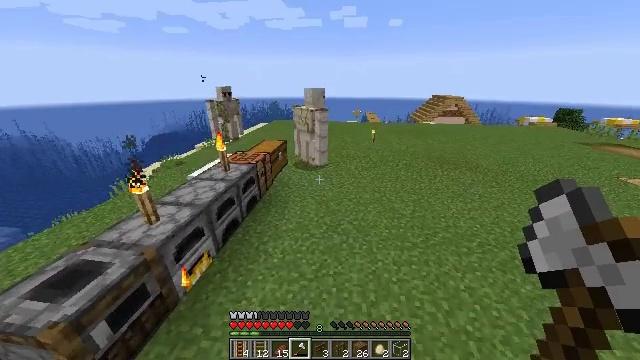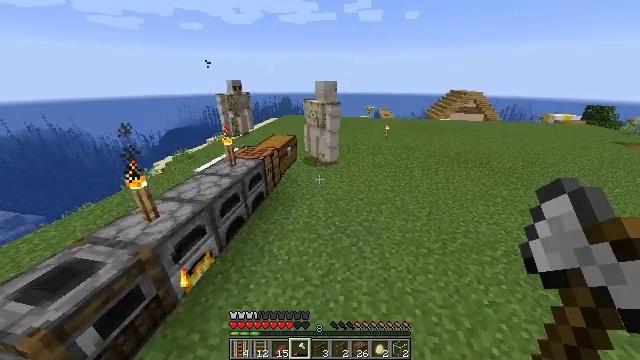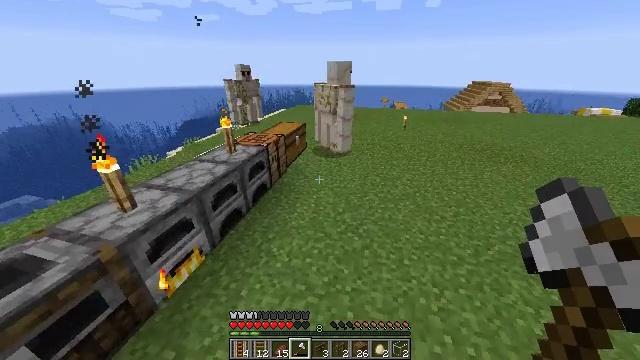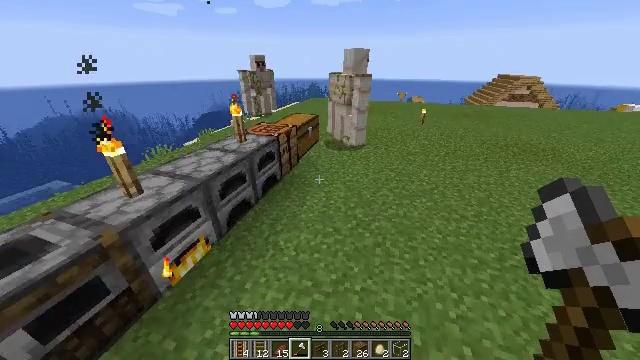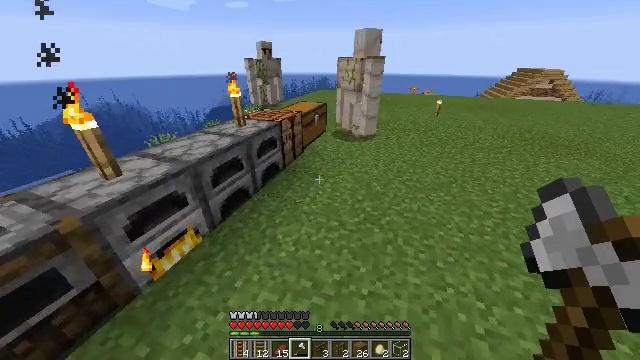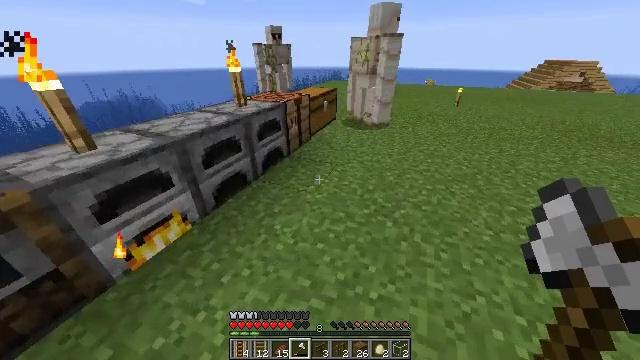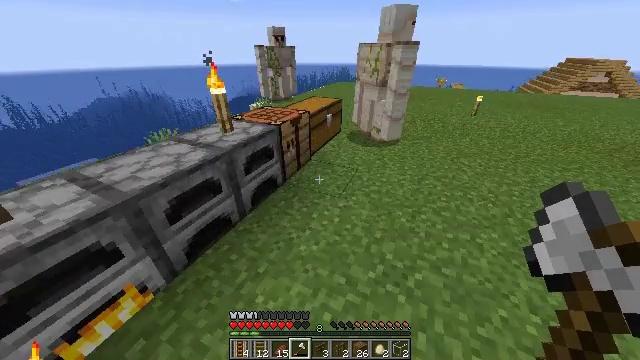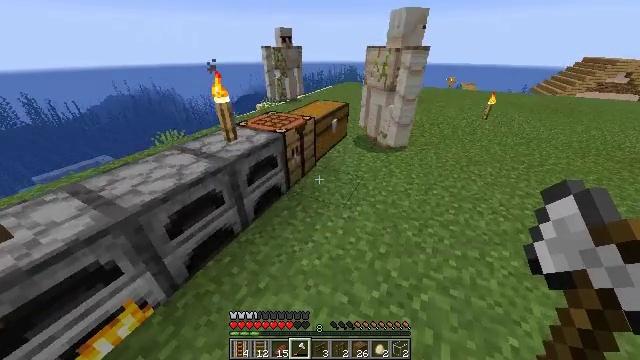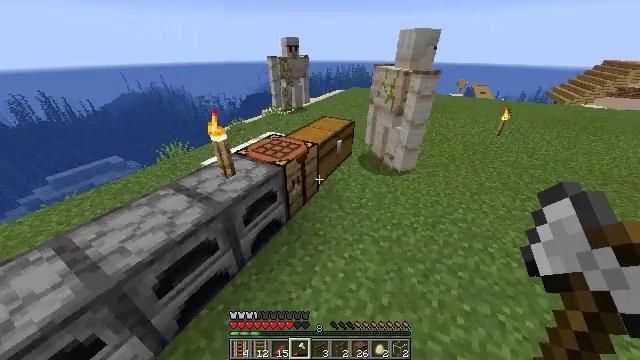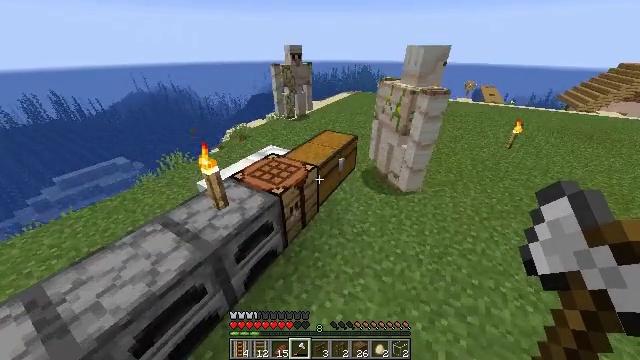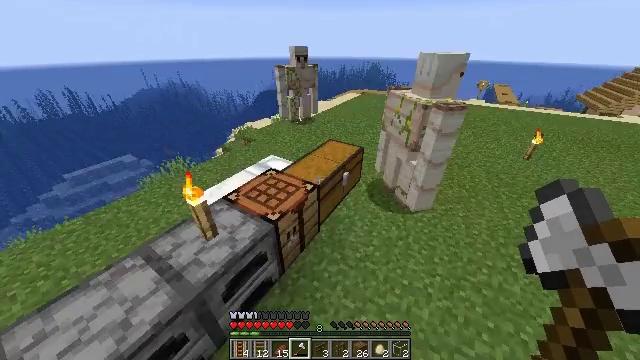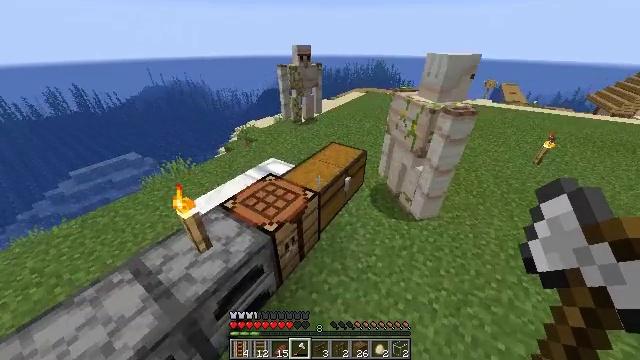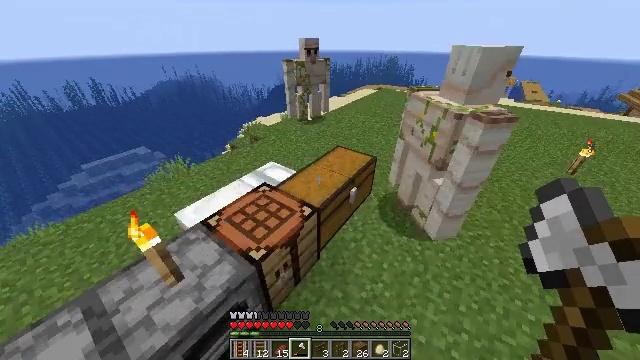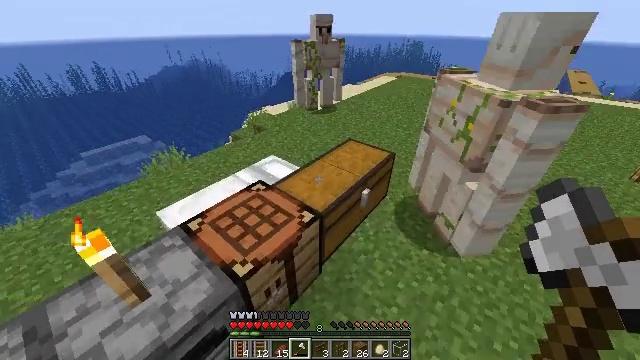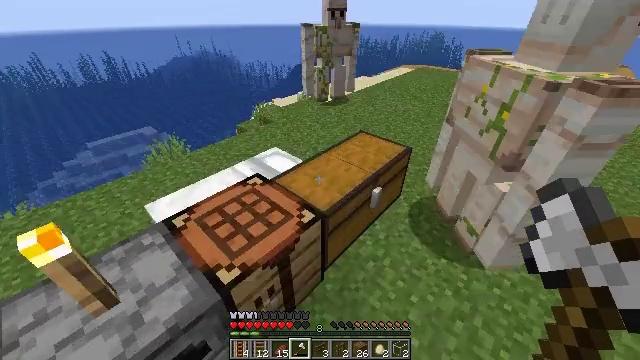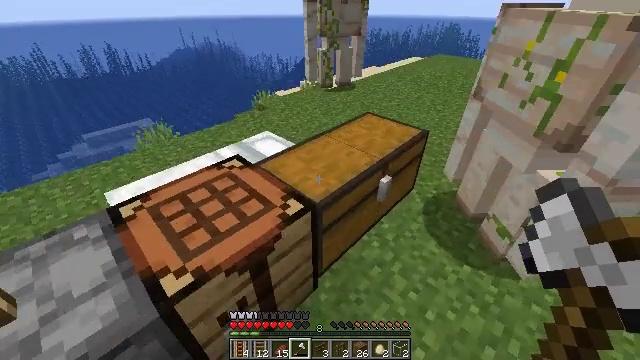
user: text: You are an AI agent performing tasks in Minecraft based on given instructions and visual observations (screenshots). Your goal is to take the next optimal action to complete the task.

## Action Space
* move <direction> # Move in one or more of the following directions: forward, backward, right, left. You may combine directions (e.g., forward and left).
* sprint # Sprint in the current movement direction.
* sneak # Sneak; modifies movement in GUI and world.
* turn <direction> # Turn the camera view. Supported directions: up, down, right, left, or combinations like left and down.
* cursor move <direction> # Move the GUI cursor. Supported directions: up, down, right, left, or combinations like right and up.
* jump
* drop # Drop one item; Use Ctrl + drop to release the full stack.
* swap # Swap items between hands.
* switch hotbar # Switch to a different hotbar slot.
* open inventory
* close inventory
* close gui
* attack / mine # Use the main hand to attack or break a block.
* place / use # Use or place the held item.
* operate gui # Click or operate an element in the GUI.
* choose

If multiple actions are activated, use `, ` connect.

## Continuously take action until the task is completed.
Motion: motion action
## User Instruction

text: Use wooden planks to craft a spruce sign.
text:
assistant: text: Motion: move forward, turn left and down, jump
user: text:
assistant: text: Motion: move forward, turn left and down, jump
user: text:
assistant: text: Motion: move forward, turn left and down, jump
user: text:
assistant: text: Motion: move forward, turn left and down, jump
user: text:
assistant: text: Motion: move forward, turn left and down, jump
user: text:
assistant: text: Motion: move forward, sprint, turn left, jump
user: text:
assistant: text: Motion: move forward, sprint, turn left, jump
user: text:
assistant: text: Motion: move forward, sprint, turn left, jump
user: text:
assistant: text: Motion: move forward, turn left, jump
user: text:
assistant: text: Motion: move forward, turn left, jump
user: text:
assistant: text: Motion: move forward, turn left, jump
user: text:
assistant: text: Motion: turn left
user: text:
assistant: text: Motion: turn left
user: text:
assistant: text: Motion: turn left
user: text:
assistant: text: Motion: turn left
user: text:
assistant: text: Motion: no_op
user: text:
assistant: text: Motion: turn left
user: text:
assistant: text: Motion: no_op
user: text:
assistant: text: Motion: no_op
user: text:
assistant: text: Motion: use / place
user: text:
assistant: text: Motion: use / place
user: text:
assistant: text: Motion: use / place
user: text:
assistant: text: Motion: use / place
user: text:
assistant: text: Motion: no_op
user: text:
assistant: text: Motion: open gui
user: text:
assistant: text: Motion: no_op
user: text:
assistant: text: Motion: no_op
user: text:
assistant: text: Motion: no_op
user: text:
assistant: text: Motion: no_op
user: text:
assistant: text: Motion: no_op